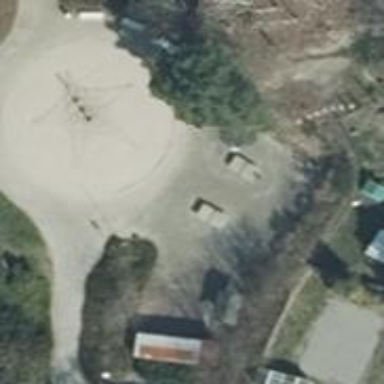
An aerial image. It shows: Playground area for leisure land.